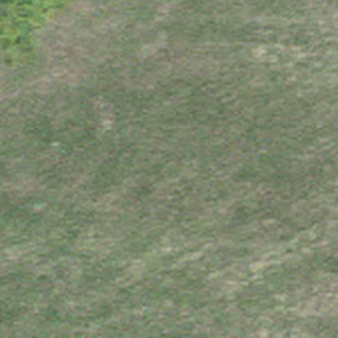
Label: other